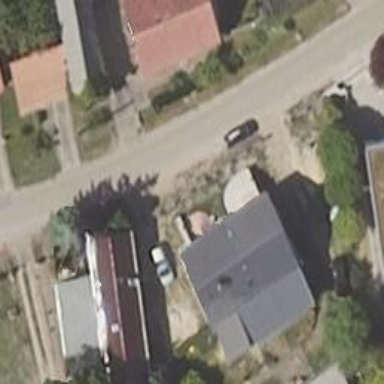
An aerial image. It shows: Simple house.